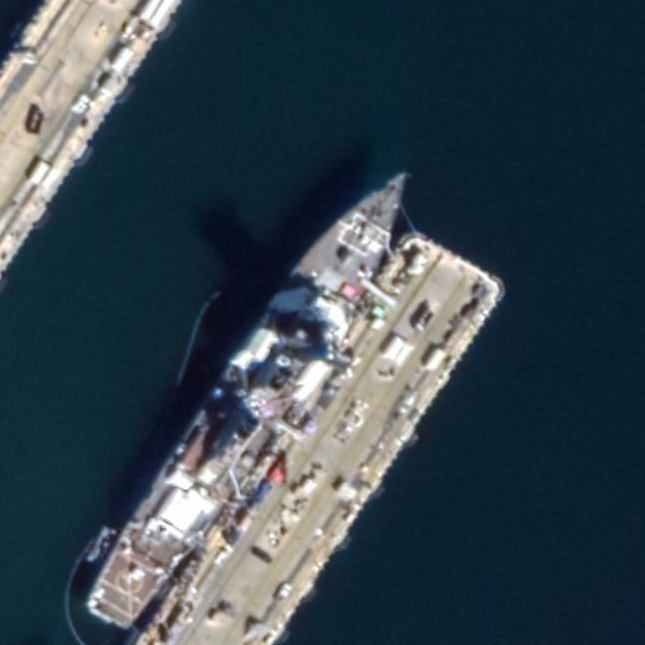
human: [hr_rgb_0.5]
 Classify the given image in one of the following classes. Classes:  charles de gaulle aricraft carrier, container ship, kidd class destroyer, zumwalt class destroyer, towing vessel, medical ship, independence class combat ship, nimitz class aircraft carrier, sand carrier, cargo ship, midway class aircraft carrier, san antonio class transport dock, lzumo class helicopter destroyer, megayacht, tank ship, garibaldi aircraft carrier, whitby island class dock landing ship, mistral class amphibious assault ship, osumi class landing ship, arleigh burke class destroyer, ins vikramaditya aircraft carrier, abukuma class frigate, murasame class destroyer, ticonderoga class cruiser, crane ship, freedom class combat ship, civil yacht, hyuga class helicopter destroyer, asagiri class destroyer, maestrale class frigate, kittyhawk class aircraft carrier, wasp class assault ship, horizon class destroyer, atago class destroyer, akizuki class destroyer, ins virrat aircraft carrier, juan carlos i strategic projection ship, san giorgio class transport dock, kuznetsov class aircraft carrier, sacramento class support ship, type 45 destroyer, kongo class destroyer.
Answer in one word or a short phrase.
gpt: Arleigh Burke class destroyer